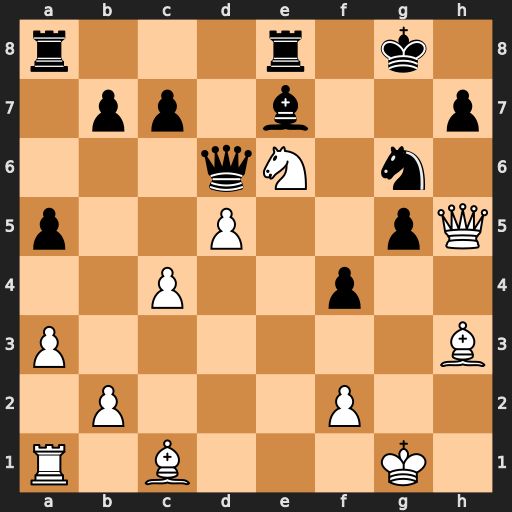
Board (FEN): r3r1k1/1pp1b2p/3qN1n1/p2P2pQ/2P2p2/P6B/1P3P2/R1B3K1
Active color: w
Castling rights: -
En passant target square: -
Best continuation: Bf5 Bf6 Bxg6